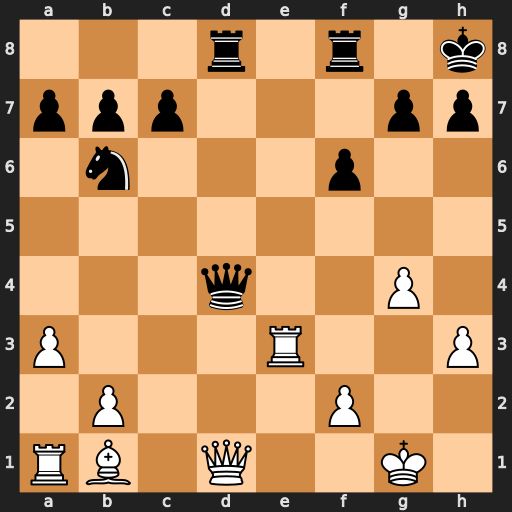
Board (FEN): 3r1r1k/ppp3pp/1n3p2/8/3q2P1/P3R2P/1P3P2/RB1Q2K1
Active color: w
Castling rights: -
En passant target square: -
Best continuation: Rd3 Qd5 Rxd5